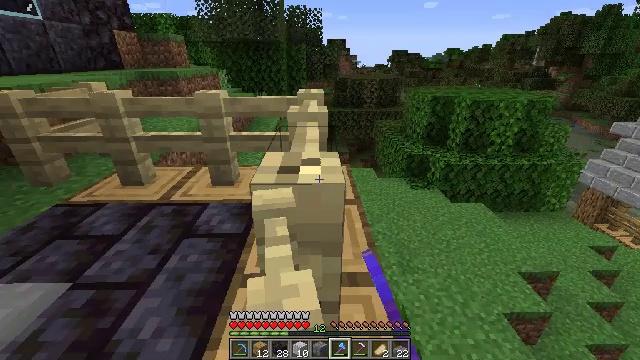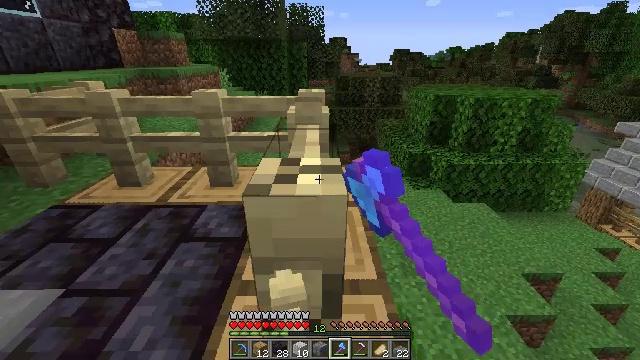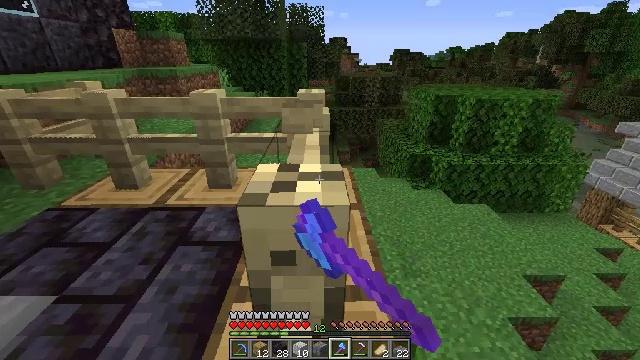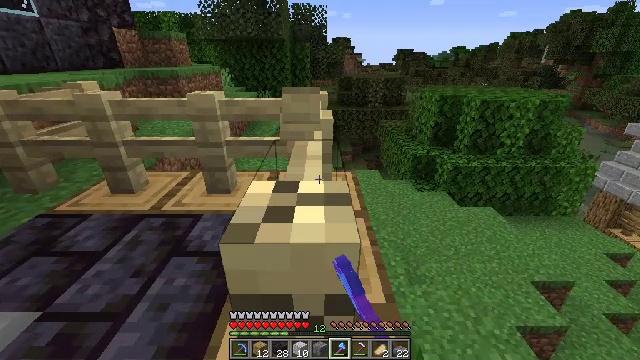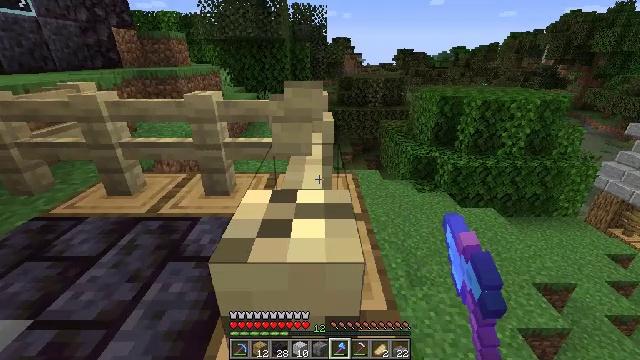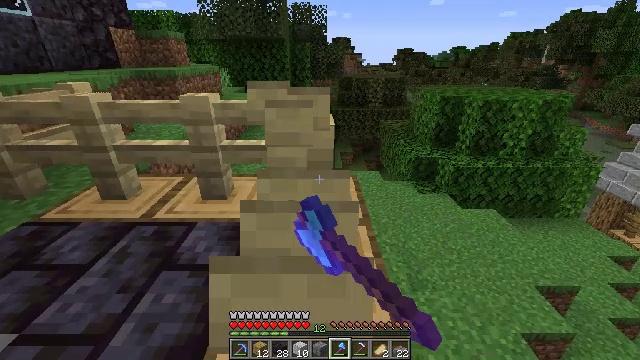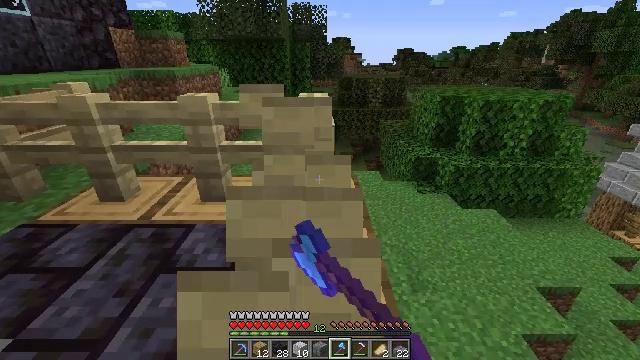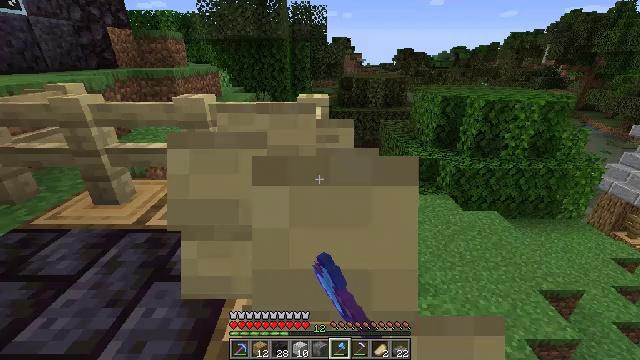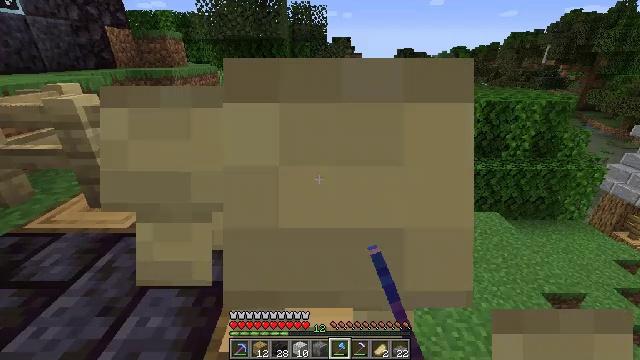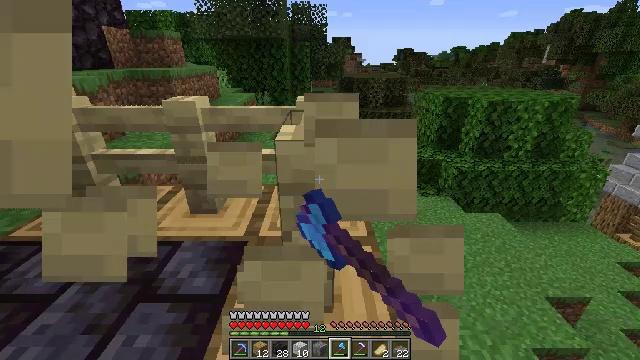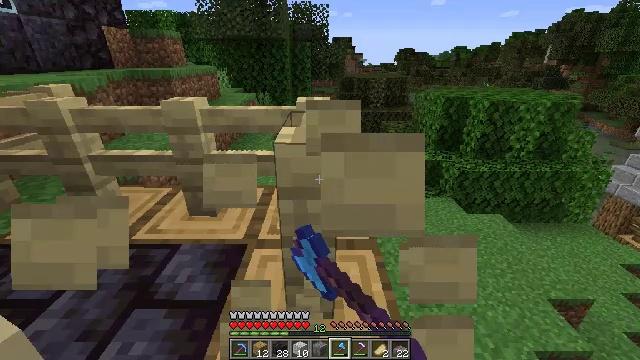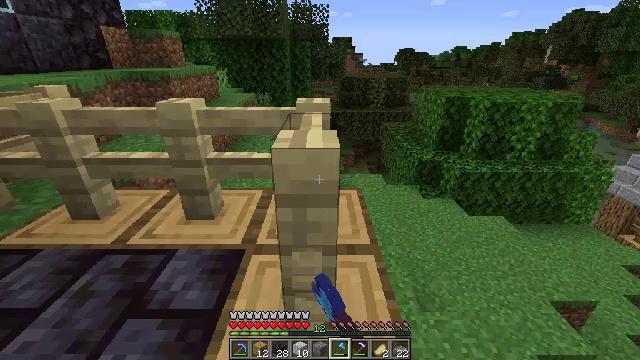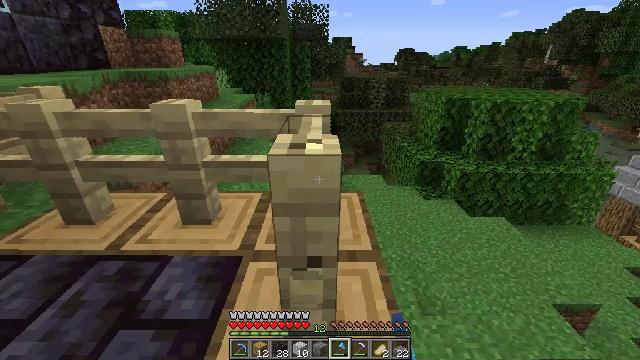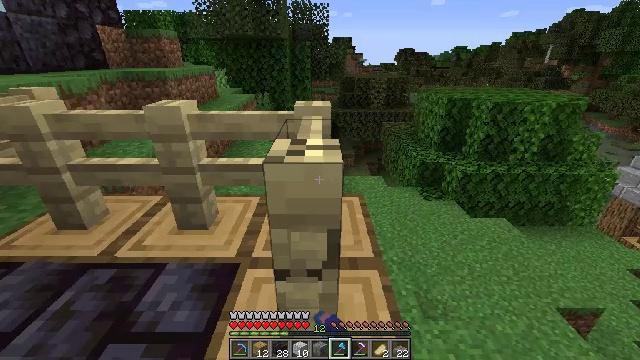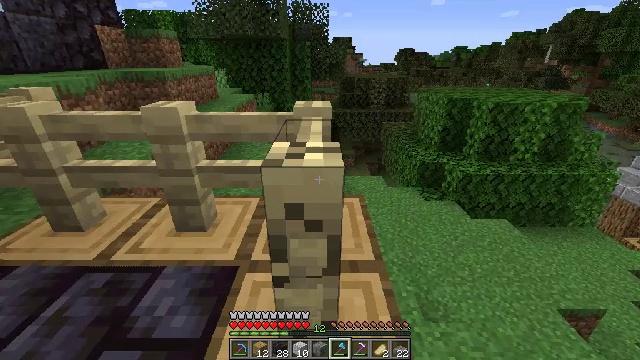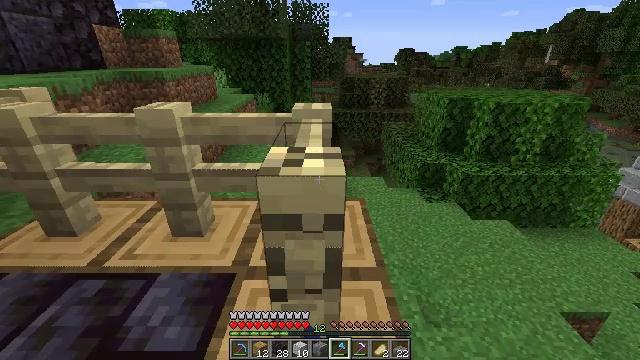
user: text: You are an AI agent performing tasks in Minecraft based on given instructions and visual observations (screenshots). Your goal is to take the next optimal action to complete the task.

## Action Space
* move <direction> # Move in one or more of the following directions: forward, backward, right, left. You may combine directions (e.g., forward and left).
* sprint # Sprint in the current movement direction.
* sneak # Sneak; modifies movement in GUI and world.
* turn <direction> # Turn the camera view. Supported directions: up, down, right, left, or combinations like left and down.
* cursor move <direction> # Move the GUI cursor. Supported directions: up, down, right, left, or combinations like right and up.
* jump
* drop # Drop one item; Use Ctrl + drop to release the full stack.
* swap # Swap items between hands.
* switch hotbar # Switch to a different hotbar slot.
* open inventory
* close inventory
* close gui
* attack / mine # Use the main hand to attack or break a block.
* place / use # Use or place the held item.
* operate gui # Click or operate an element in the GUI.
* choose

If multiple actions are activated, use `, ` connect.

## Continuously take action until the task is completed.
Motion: motion action
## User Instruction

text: Break the birch fence.
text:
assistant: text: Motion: move forward, sneak, attack / mine
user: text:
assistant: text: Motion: move forward, sneak, attack / mine
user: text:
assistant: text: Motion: move forward, sneak, attack / mine
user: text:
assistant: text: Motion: move forward, sneak, attack / mine
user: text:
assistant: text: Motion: move forward, sneak, attack / mine
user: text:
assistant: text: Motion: move forward, sneak, attack / mine
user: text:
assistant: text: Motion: move forward, sneak, attack / mine
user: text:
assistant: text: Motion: move forward, sneak, attack / mine
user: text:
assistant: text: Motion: move forward, sneak, attack / mine
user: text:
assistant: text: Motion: move forward, sneak, attack / mine
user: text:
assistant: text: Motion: move forward, sneak, attack / mine
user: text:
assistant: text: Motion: move forward, sneak, attack / mine
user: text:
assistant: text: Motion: move forward, sneak, attack / mine
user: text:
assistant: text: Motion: move forward, sneak, attack / mine
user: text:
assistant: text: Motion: move forward, sneak, attack / mine
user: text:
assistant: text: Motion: move forward, sneak, attack / mine
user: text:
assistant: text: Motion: move forward, sneak, attack / mine
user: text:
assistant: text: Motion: move forward, sneak, turn left, attack / mine
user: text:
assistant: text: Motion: move forward, sneak, attack / mine
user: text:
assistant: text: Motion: move forward, sneak, attack / mine
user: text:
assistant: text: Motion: move forward, sneak, attack / mine
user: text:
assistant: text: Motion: move forward, sneak, attack / mine
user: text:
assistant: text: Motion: move forward, sneak, attack / mine
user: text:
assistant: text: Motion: move forward, sneak, attack / mine
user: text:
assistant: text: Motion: move forward, sneak, attack / mine
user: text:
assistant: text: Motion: move forward, sneak, attack / mine
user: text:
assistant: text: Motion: move forward, sneak, attack / mine
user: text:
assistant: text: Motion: move forward, sneak, turn left, attack / mine
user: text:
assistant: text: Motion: move forward, sneak, turn left and down, attack / mine
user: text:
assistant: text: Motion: move forward, sneak, turn left and down, attack / mine